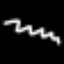
Label: squiggle